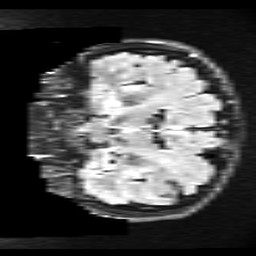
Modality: FLAIR
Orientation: coronal
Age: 32
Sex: male
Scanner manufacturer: ge
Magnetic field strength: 3 T
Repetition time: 11 s
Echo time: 0.1497 s